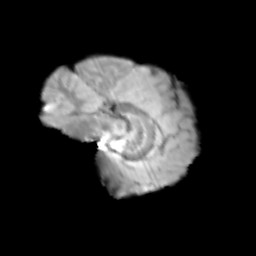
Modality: T2w
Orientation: sagittal
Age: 11
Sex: female
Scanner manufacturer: siemens
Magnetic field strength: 3 T
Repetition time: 3.8 s
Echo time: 0.07 s